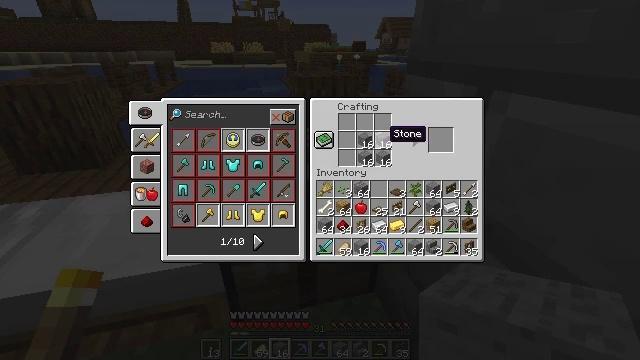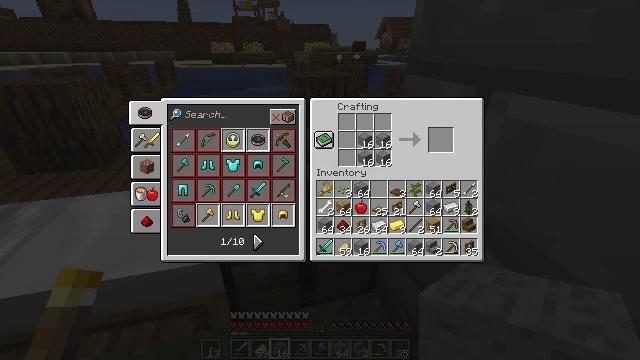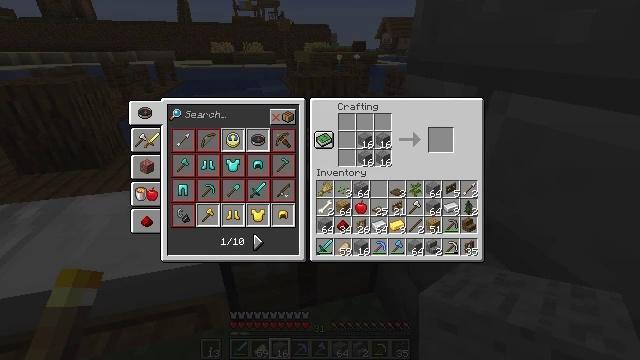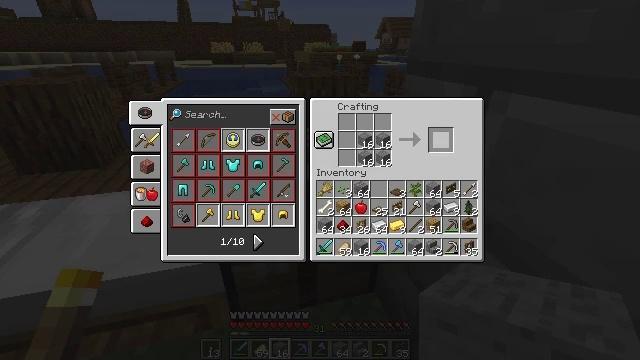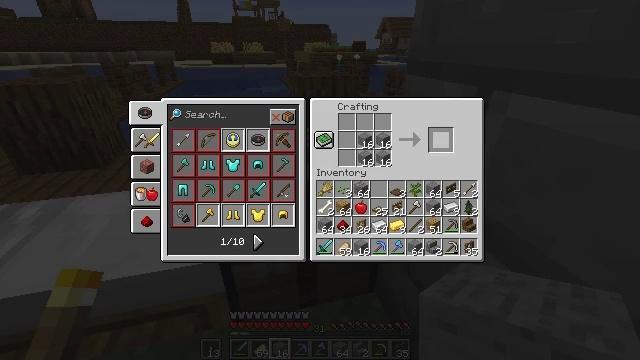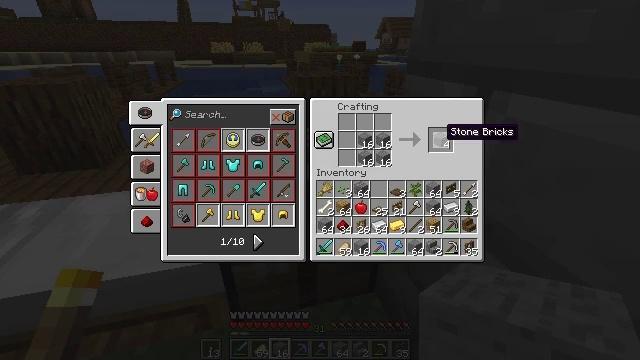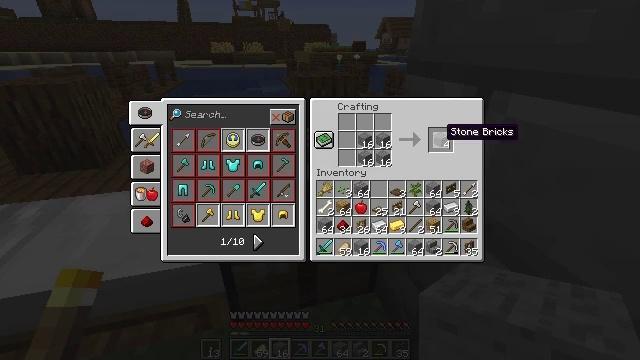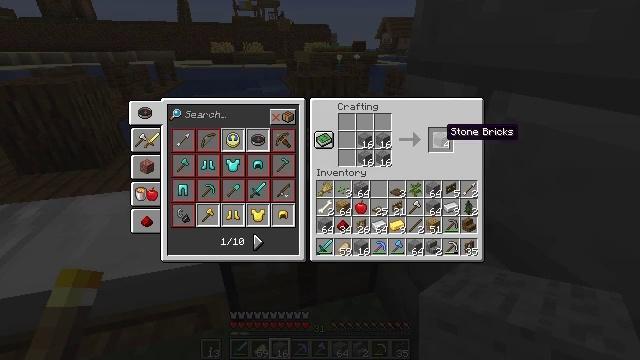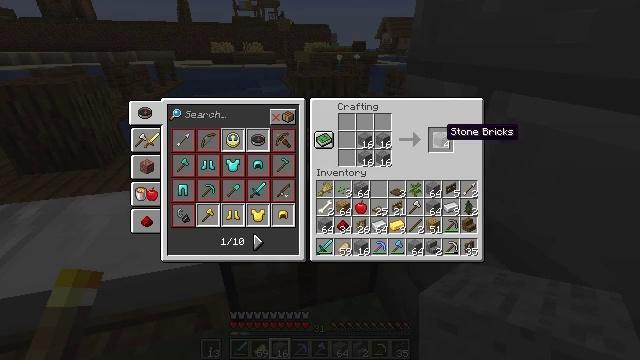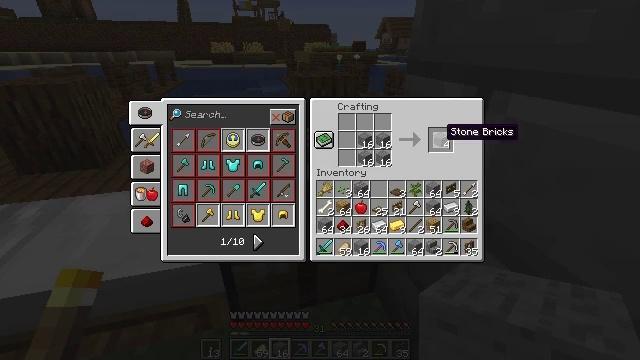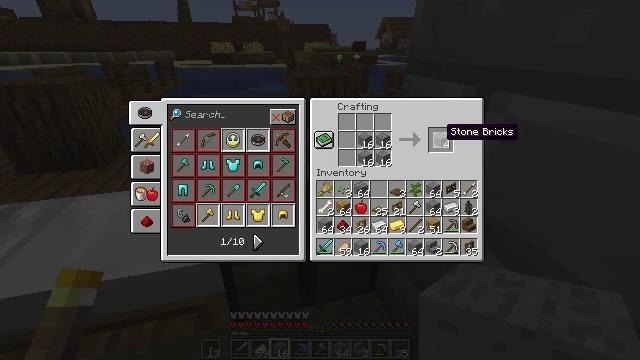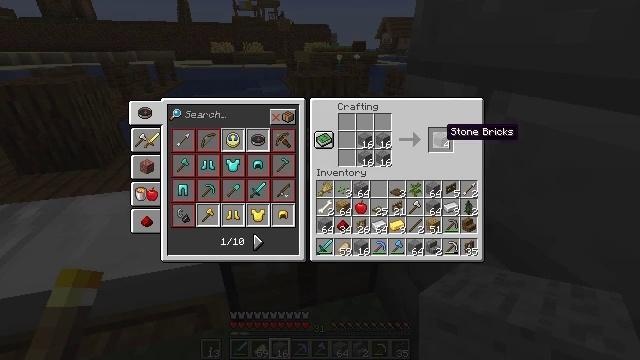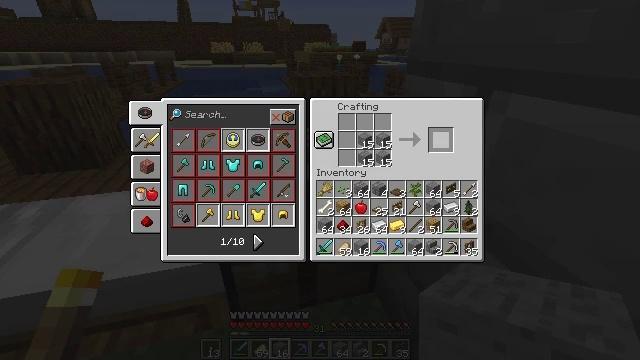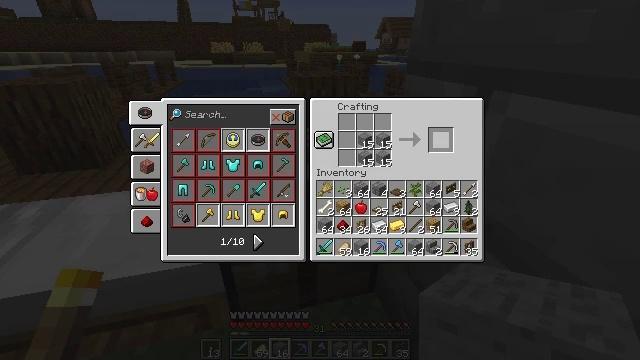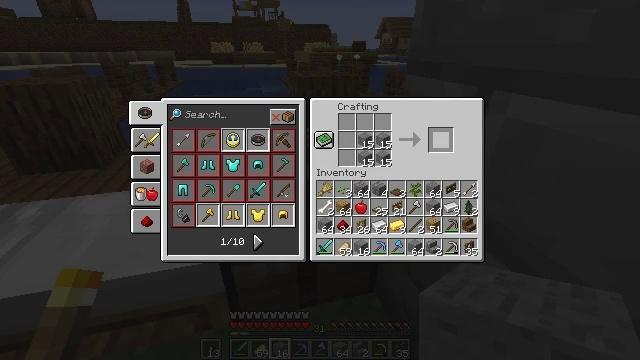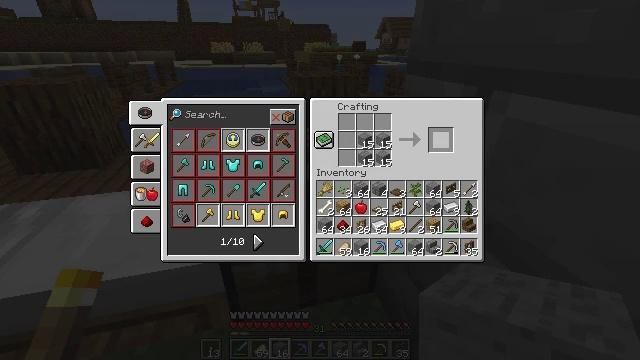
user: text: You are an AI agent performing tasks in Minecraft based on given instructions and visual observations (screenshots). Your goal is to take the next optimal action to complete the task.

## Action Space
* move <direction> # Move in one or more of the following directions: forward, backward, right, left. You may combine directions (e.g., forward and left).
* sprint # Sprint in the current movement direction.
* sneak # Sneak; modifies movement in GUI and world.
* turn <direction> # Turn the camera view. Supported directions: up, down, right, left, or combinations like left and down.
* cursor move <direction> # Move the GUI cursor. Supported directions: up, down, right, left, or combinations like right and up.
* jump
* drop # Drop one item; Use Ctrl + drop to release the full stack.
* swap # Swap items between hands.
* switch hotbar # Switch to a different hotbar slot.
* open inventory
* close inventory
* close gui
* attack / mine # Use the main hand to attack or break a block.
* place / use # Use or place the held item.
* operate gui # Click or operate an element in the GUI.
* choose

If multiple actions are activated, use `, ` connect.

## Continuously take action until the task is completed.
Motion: motion action
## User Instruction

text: Craft stone bricks in a crafting grid.
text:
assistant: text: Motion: cursor move right
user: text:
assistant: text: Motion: cursor move right
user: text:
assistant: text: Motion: cursor move right
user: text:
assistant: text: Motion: no_op
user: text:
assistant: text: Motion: sneak
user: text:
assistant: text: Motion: sneak
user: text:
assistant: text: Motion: sneak
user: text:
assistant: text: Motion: sneak
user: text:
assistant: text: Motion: sneak
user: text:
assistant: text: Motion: sneak
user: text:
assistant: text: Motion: sneak
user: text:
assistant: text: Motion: sneak, operate gui
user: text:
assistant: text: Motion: sneak, operate gui
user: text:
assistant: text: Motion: sneak
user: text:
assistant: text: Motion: sneak
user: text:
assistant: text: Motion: sneak
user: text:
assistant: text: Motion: sneak
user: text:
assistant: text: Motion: sneak
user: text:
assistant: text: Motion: sneak, cursor move down
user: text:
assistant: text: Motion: sneak, cursor move down
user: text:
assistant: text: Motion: sneak, cursor move down
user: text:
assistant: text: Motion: sneak
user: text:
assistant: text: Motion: no_op
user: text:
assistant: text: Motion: no_op
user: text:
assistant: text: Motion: no_op
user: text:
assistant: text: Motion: no_op
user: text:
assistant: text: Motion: operate gui
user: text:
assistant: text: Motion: operate gui
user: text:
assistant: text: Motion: cursor move left
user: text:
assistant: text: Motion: cursor move left and up